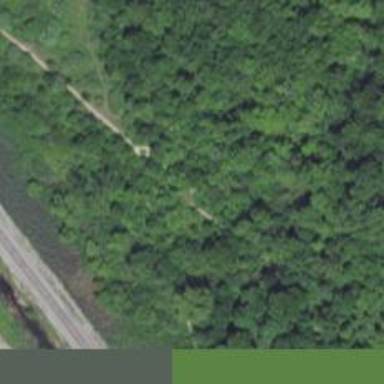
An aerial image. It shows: Natural path.